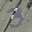
Label: 3